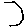
Label: hexagon